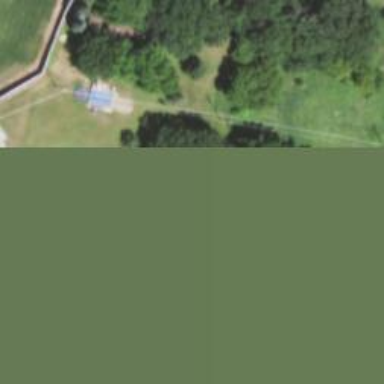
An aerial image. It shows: Disc golf basket.